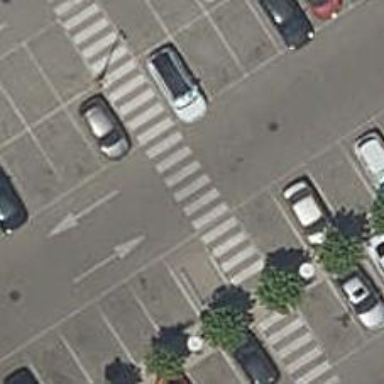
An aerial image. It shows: Parking aisle designated as service road.